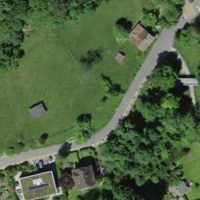
EUNIS habitat code: 53
Species observed at this site:
Carpinus betulus